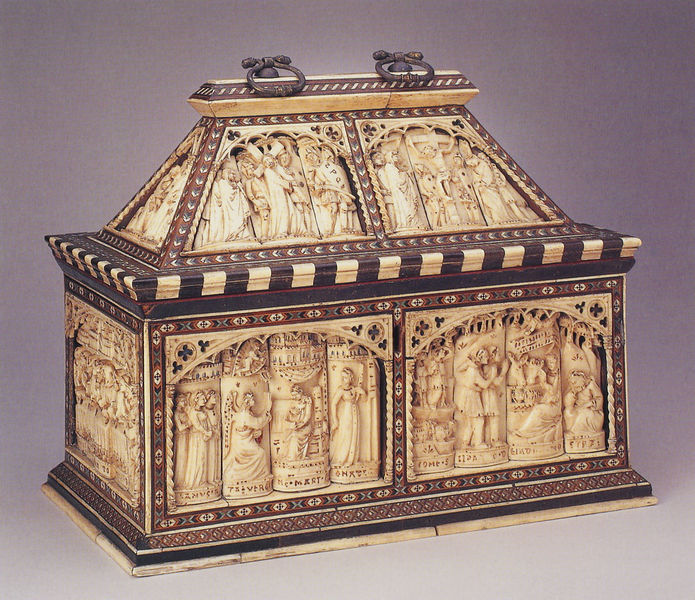
Titel: Kästchen mit Szenen aus dem Leben und Passion Christi
Künstler: Baldessarre degli Embriachi
Institution: Sammlung Hearst
Schlagwörter: blau, flügel, weiß, gelb, menschen, braun, frau, hell, holz, dach, rot, muster, ornament, bibel, rahmen, gotik, engel, ranken, figuren, ornamente, truhe, deckel, kreuz, kiste, einlegearbeit, intarsie, intarsien, schnitzerei, griffe, sarg, gotisch, christus, jesus, kreuzigung, heilige, schatulle, schrein, kästchen, reliquie, verkündigung, elfenbein, passion, kreuzweg, kreuztragung, engl, #sarg